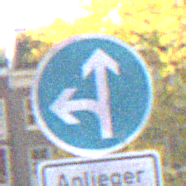
Verkehrszeichen: VorgeschriebeneFahrtrichtungGeradeausOderLinks
Zusatzzeichen unten: PersonengruppenFrei1
Umgebung: Outdoor, Urban
Tageszeit: SunriseSunset
Wetter: PartlyCloudy
Licht: Natural
Jahreszeit: Autumn
Kontrast: HighContrast